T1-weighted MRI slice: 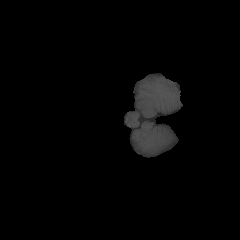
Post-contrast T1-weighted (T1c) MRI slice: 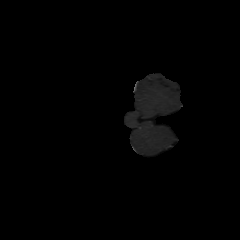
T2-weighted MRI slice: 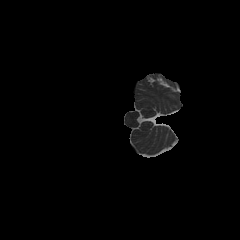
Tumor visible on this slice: no